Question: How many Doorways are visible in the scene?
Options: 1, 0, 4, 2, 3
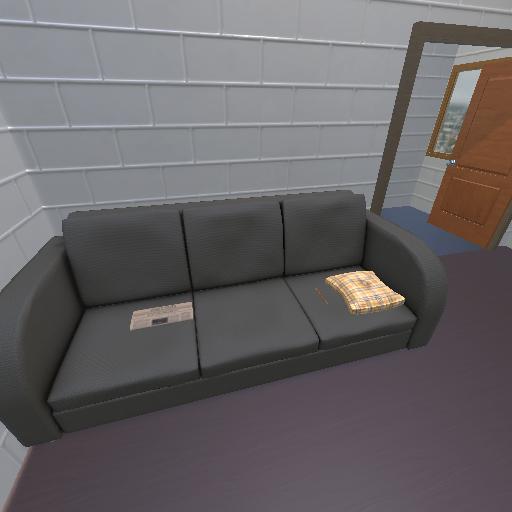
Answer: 1